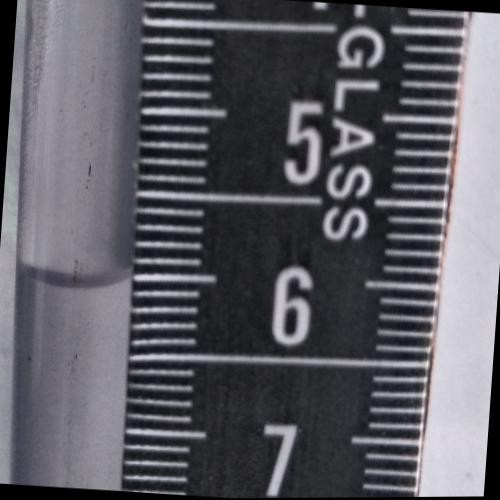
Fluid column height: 6.0 cm